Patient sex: M
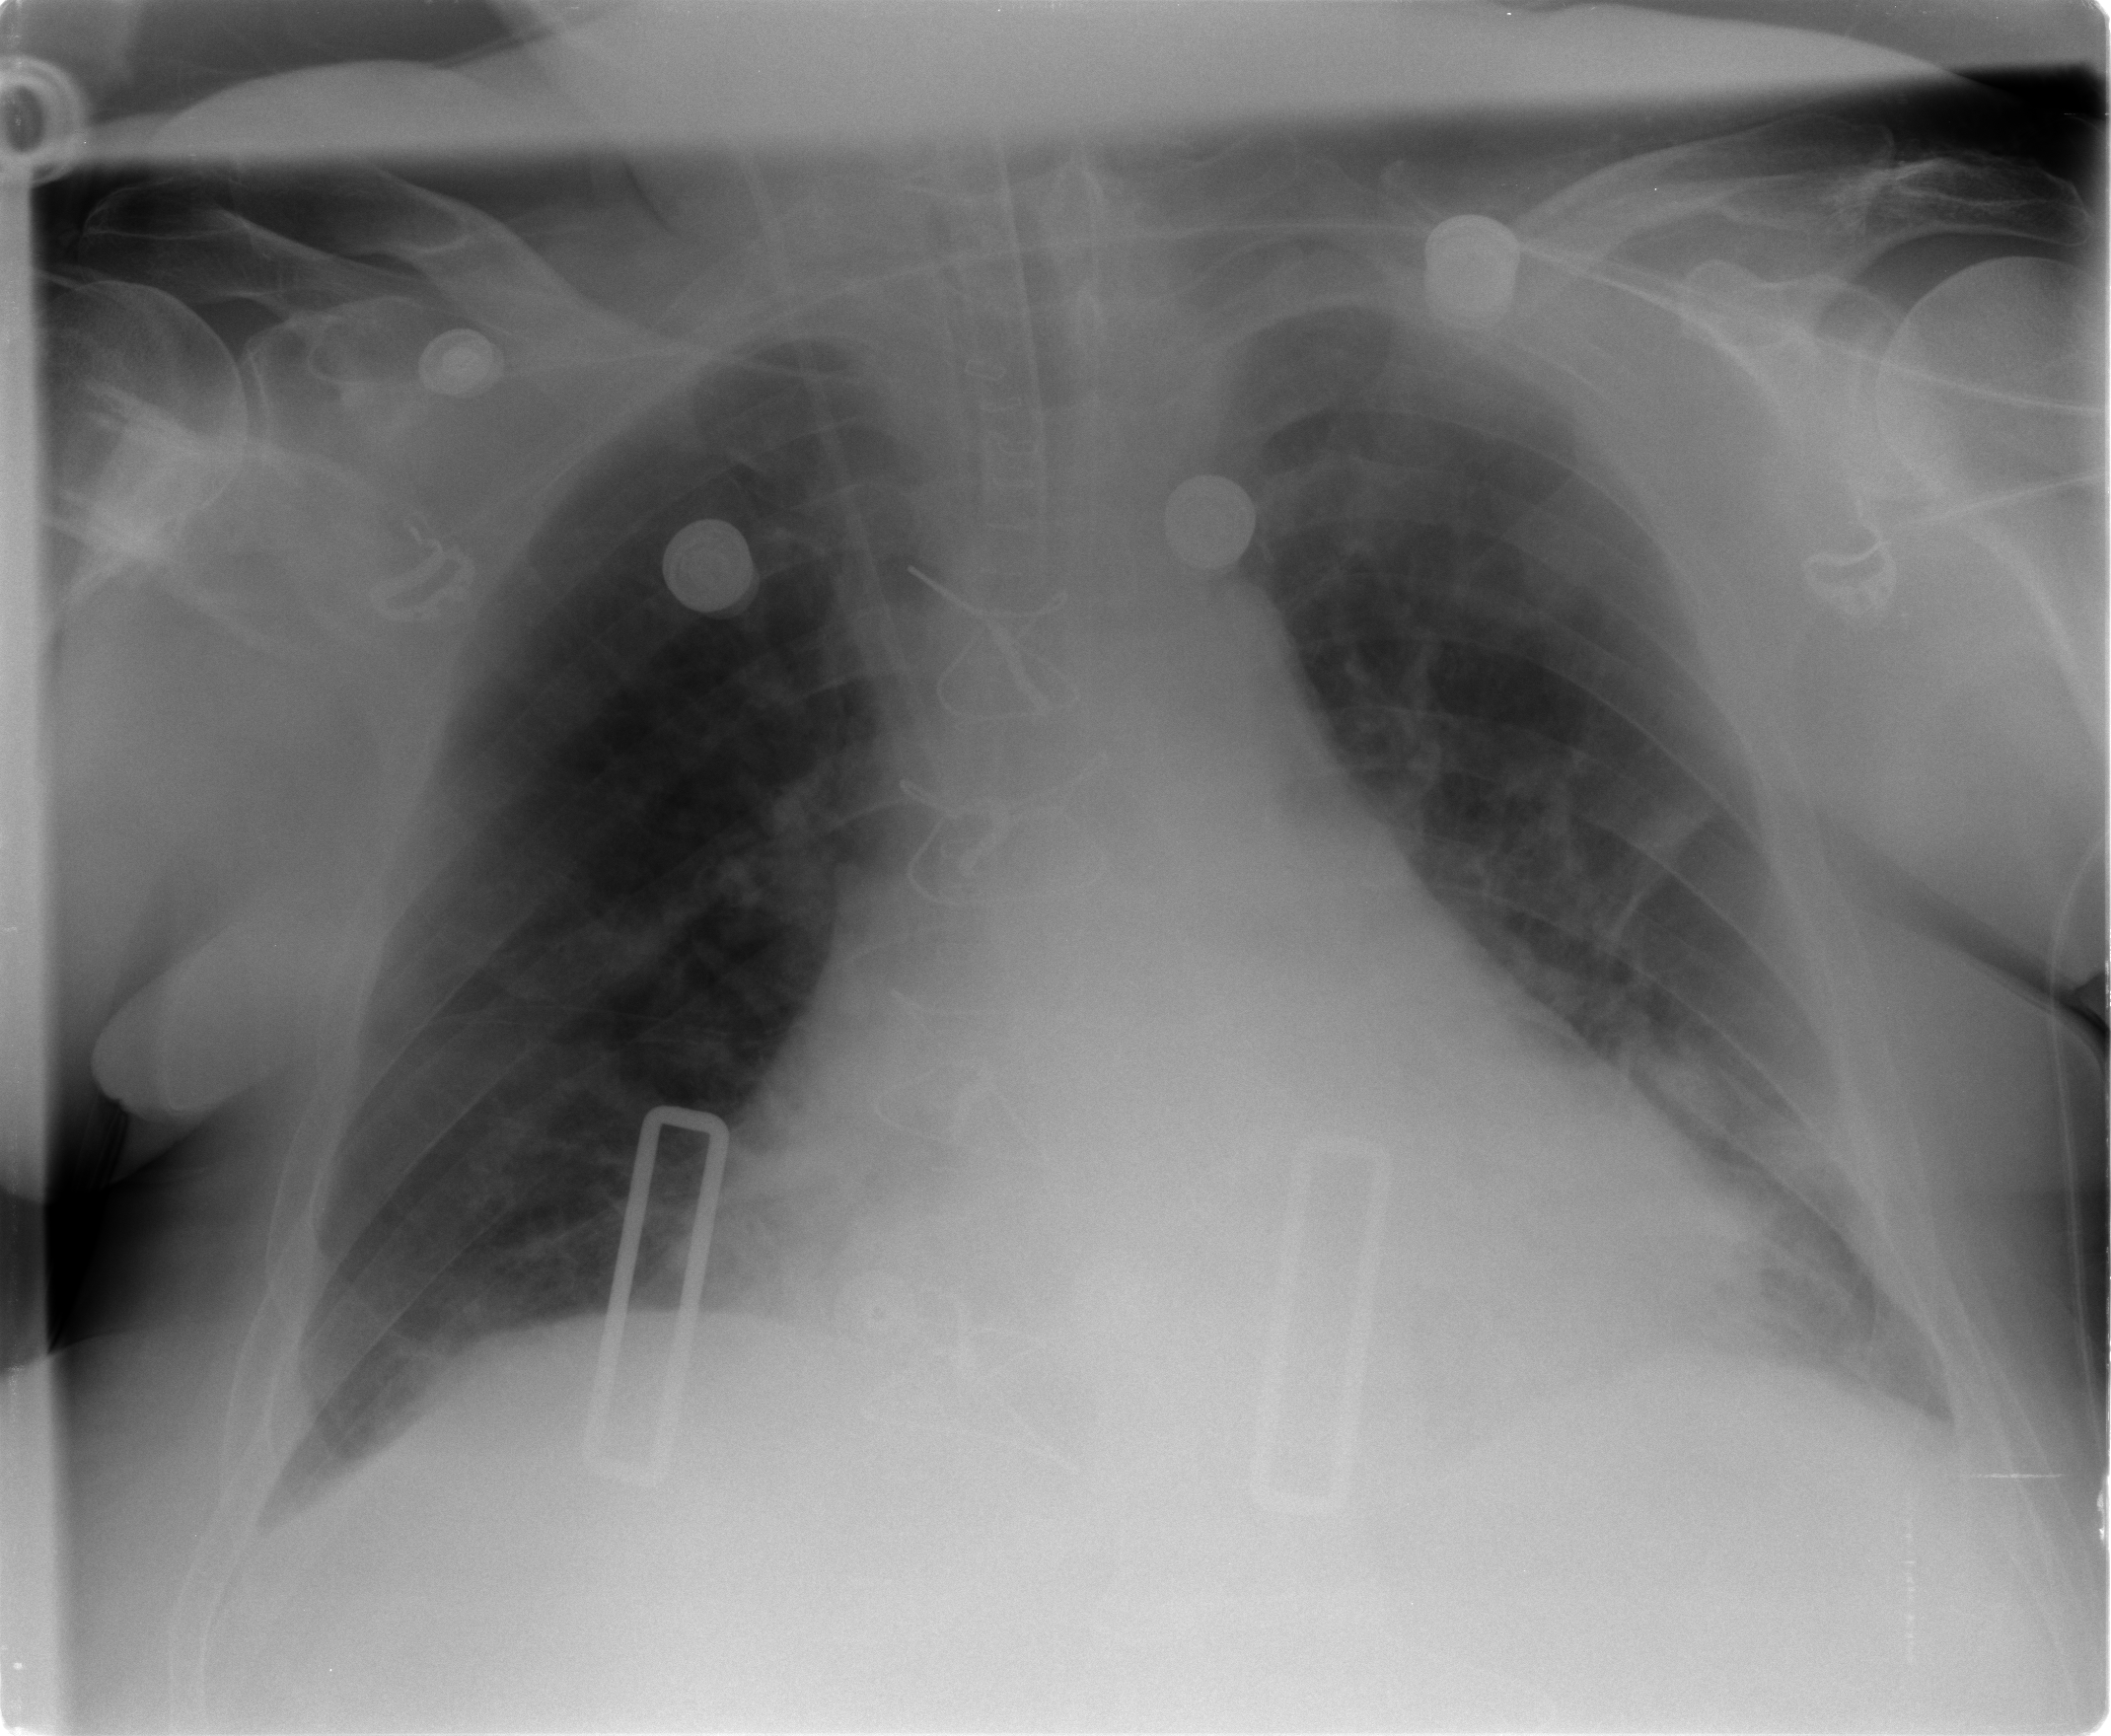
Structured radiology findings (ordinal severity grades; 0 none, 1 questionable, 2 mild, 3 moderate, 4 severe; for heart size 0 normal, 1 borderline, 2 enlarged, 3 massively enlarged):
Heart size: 2
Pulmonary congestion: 2
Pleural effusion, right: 2
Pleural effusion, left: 2
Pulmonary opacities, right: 2
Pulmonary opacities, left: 1
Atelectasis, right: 2
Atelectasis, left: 2